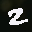
Label: 2